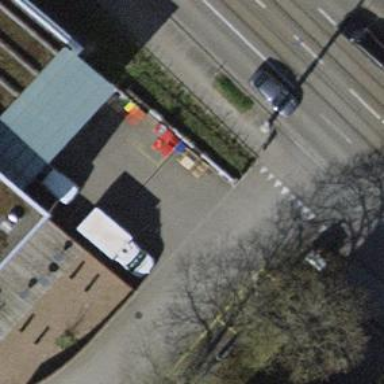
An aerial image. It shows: Lift gate barrier.